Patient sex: F
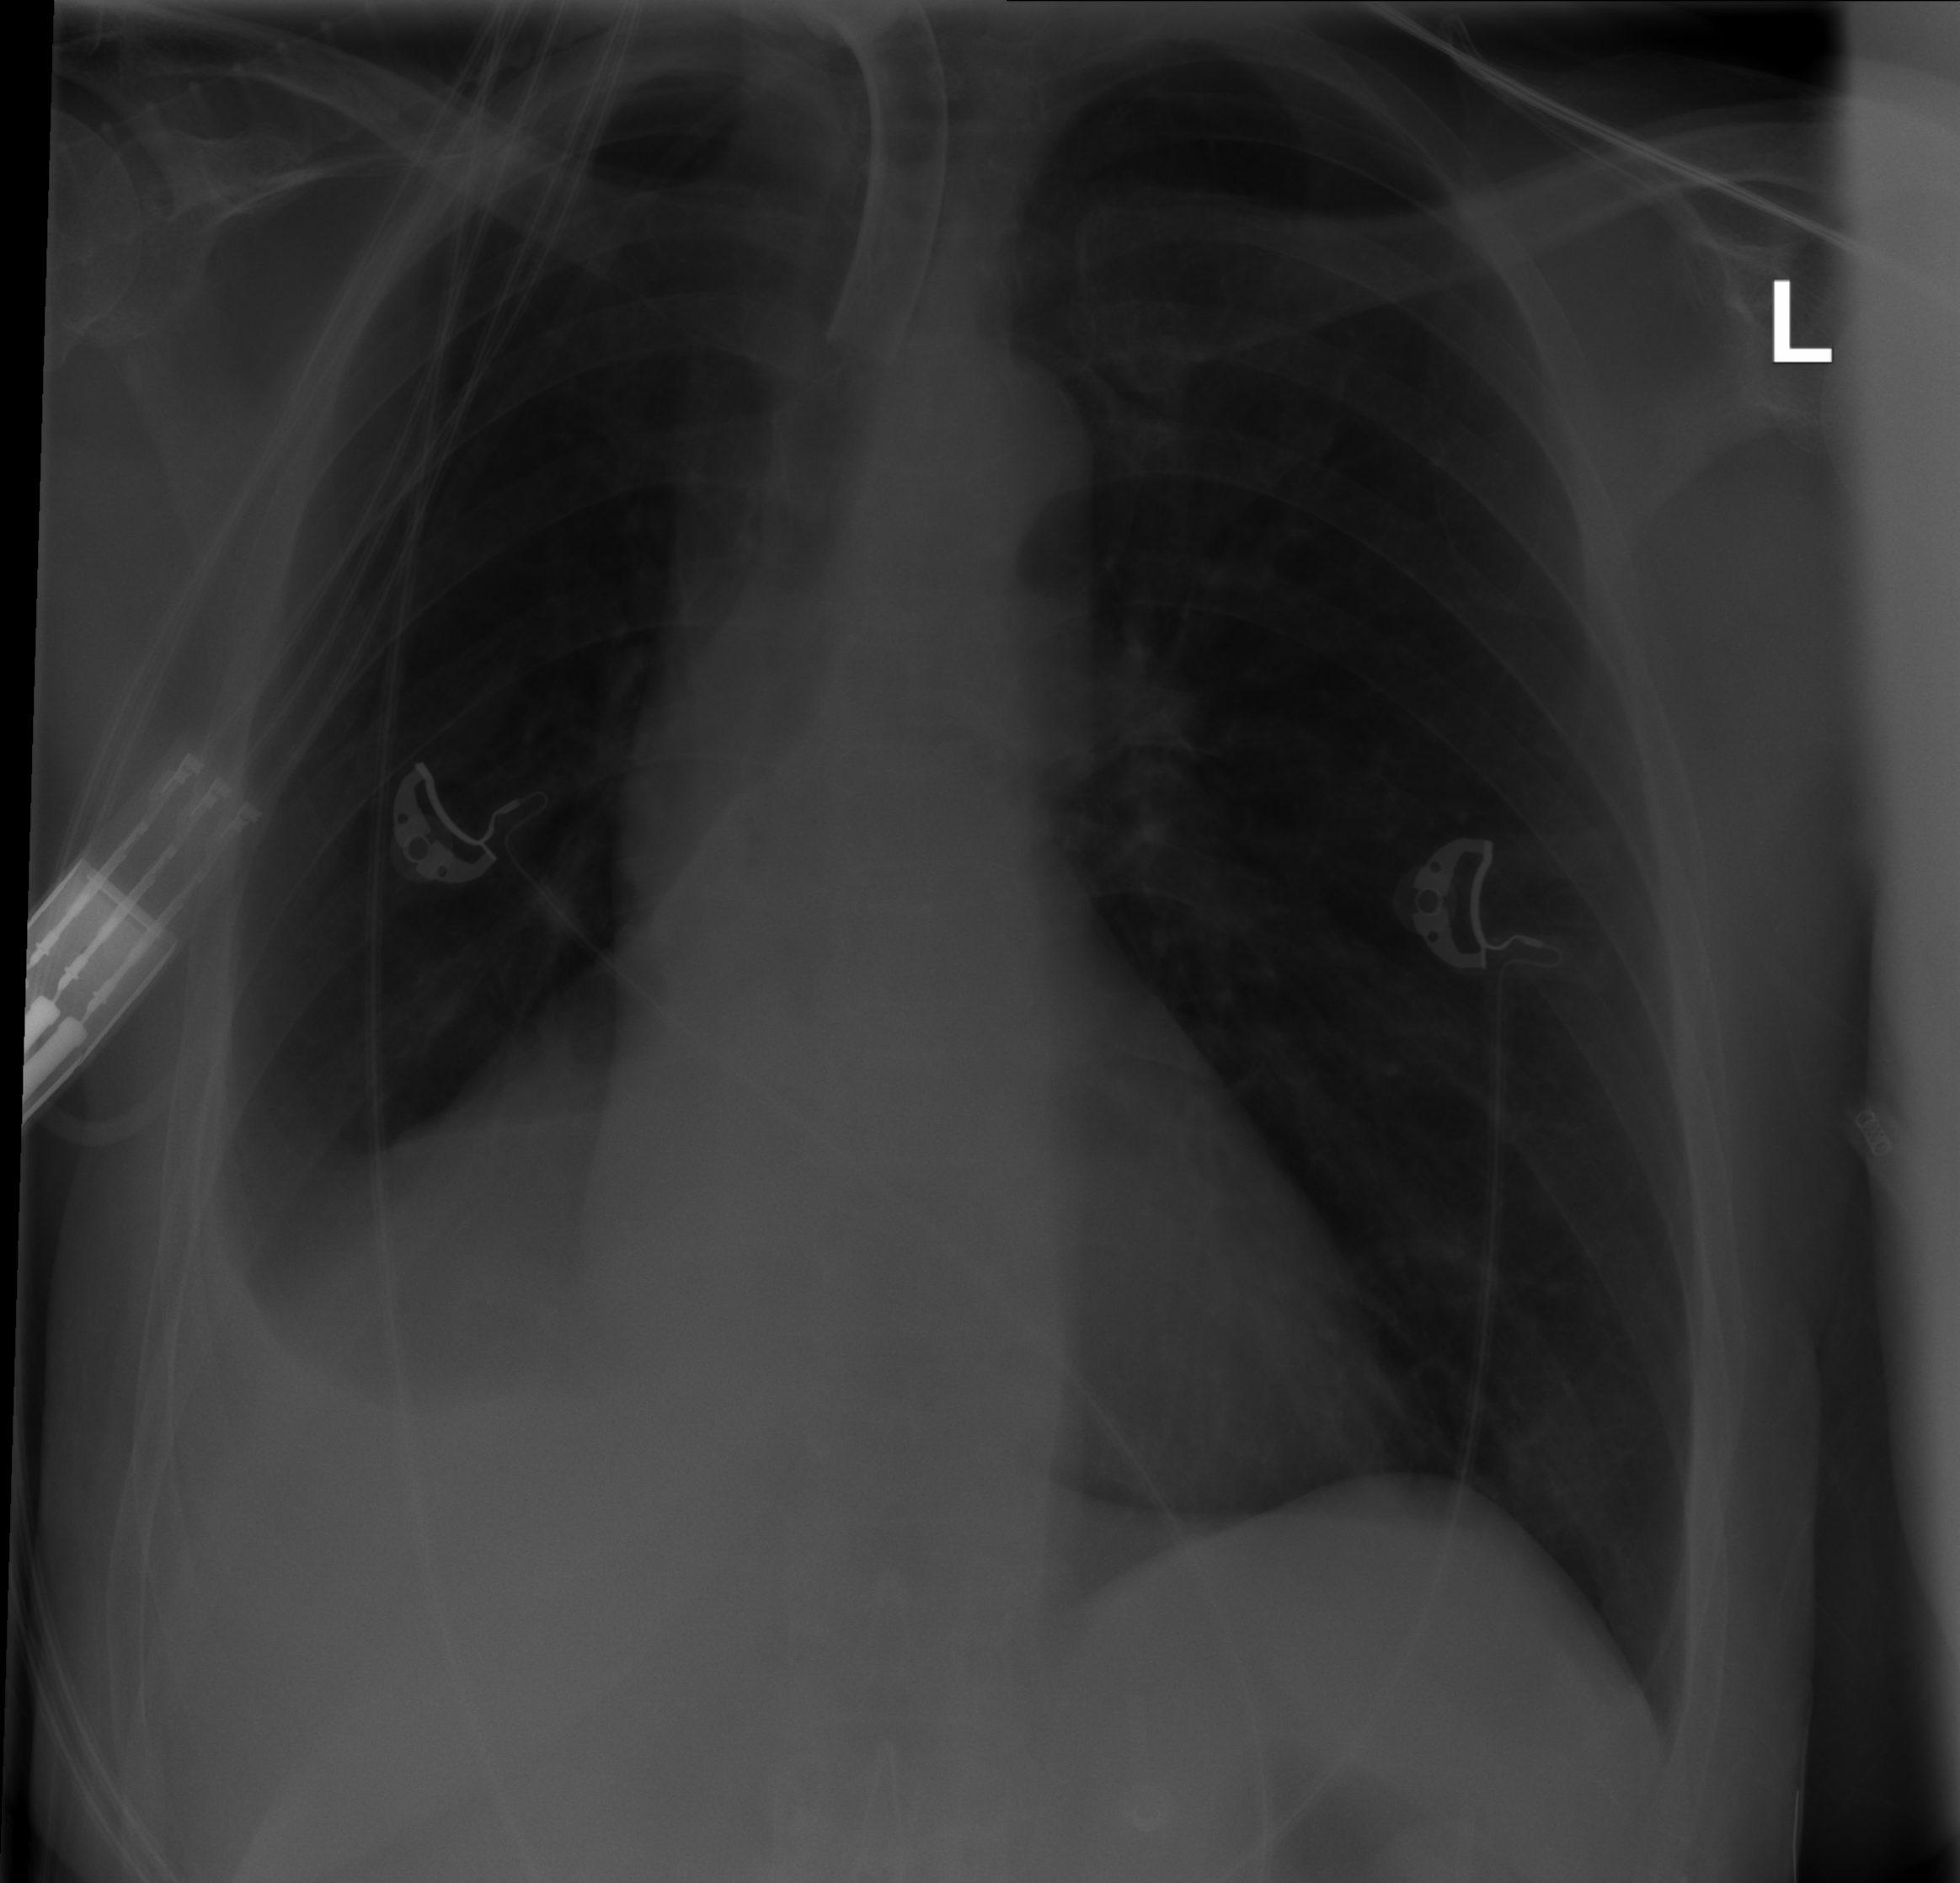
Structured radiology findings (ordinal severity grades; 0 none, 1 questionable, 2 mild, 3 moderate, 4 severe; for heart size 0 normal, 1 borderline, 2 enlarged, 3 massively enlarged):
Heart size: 0
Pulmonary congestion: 0
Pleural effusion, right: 3
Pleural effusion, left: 0
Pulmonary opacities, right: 0
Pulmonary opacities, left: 0
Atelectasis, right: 2
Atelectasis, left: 0